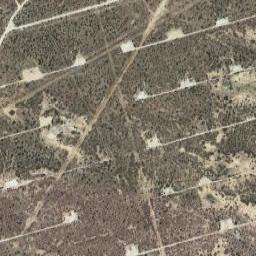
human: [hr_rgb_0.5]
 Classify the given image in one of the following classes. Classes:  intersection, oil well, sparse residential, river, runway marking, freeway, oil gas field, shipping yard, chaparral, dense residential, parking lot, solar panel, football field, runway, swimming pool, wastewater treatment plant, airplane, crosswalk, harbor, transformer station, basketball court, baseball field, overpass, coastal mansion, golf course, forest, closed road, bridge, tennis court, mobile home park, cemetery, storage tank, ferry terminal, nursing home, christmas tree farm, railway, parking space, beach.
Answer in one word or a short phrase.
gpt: oil gas field